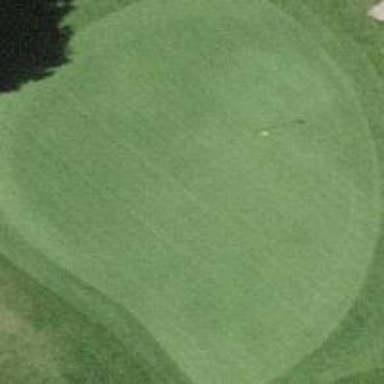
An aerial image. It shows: Golf green.